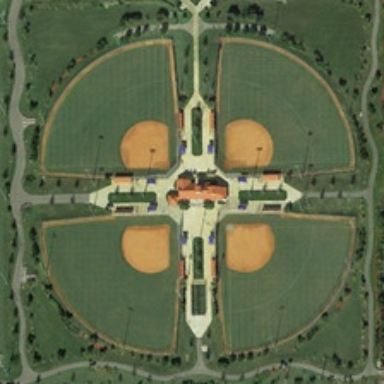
Four baseball fields are surrounded by many green trees .